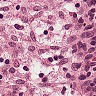
Metastatic tissue present: no